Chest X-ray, PA view. Patient: 43 years old, sex F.
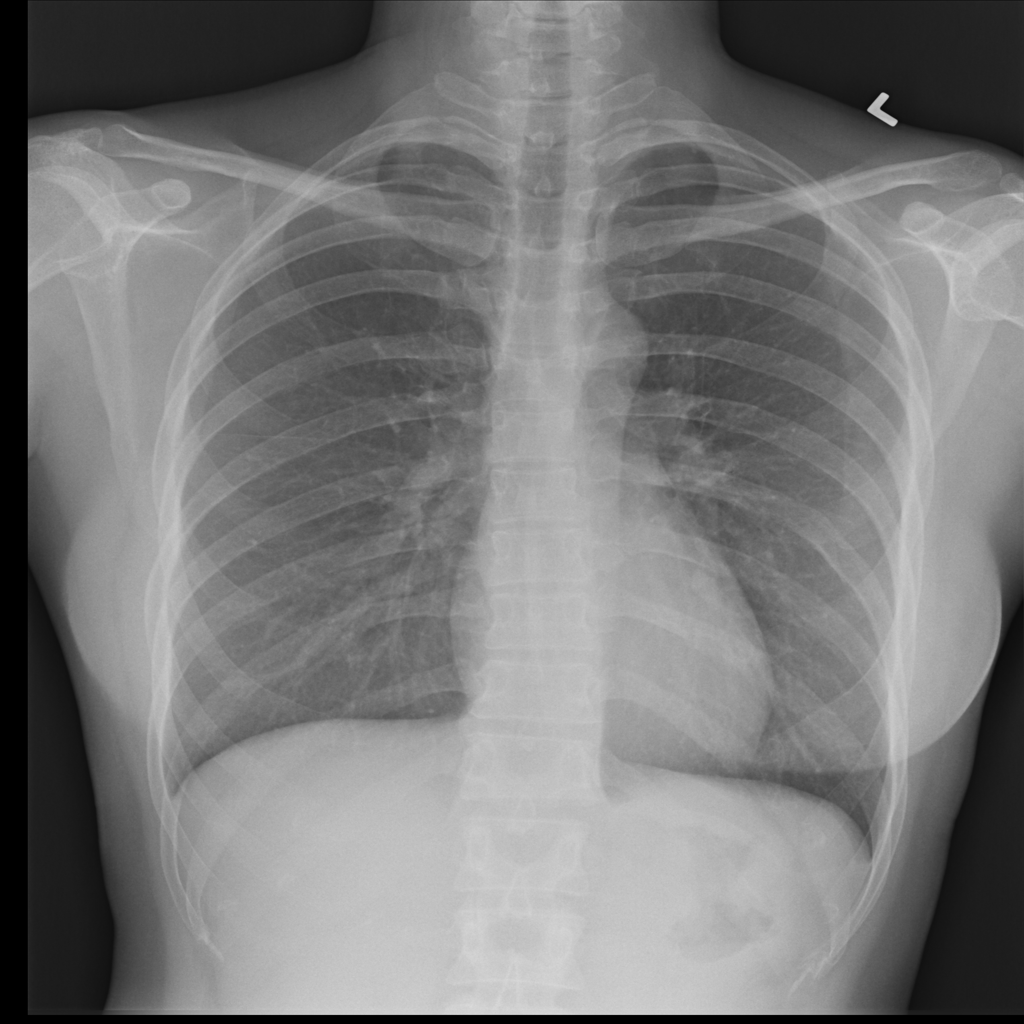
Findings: No Finding